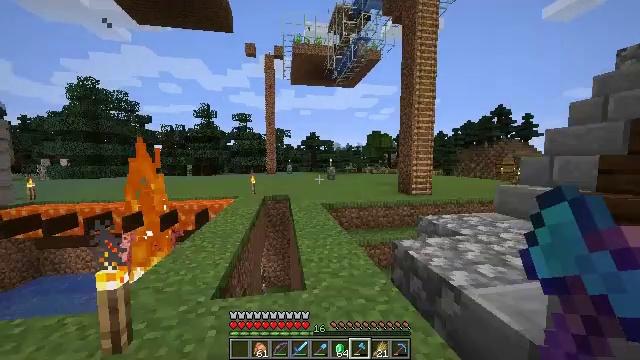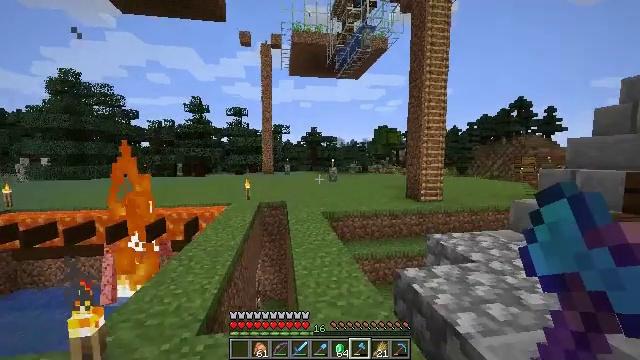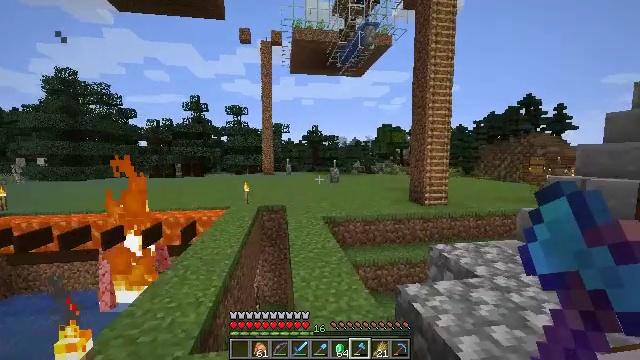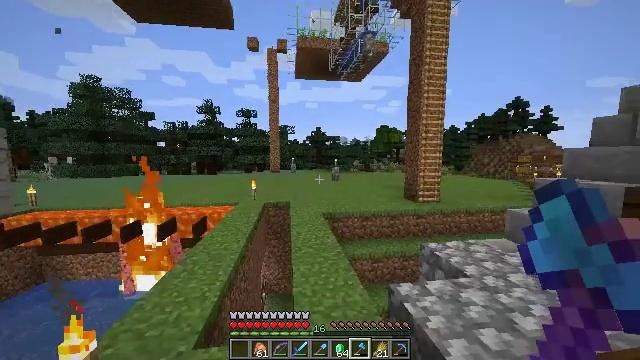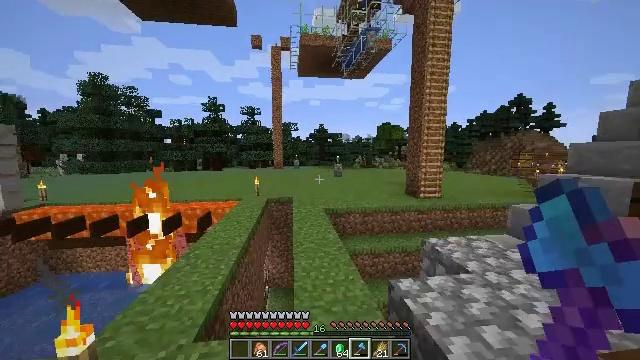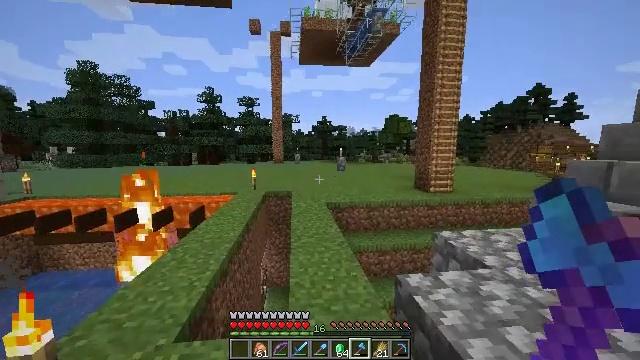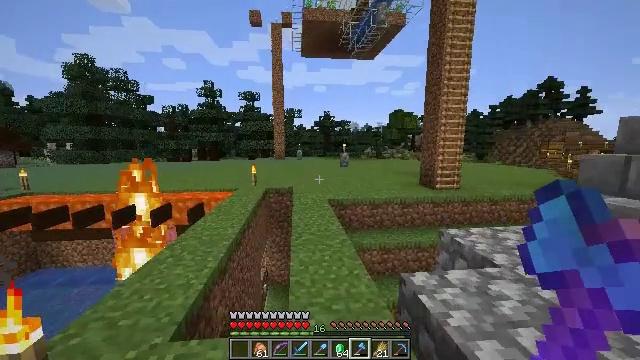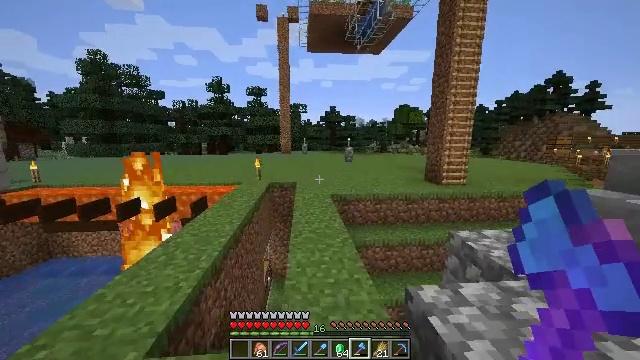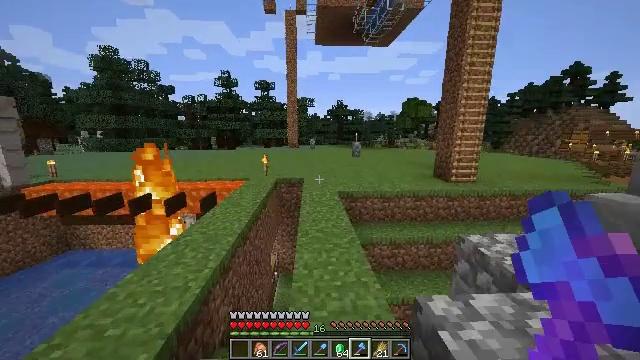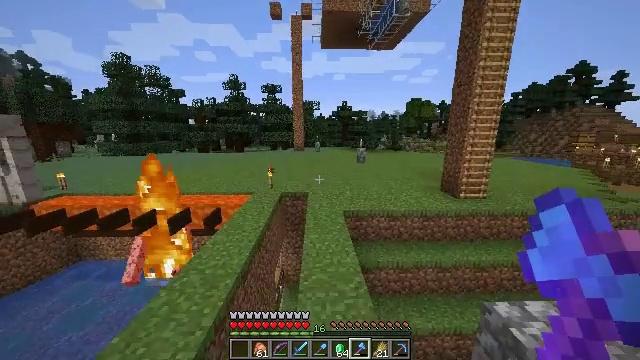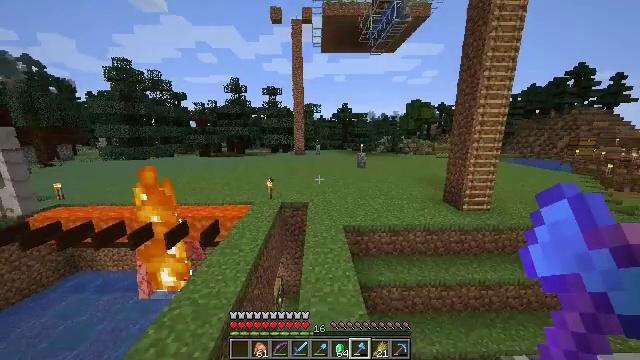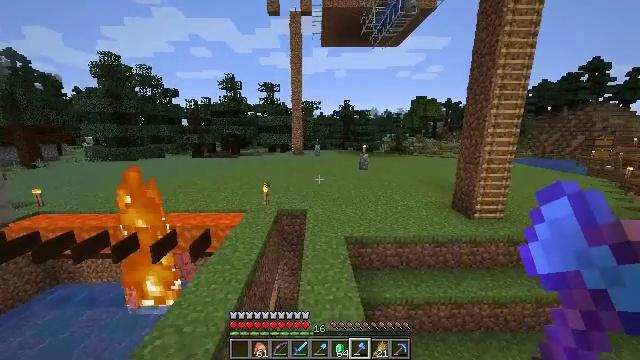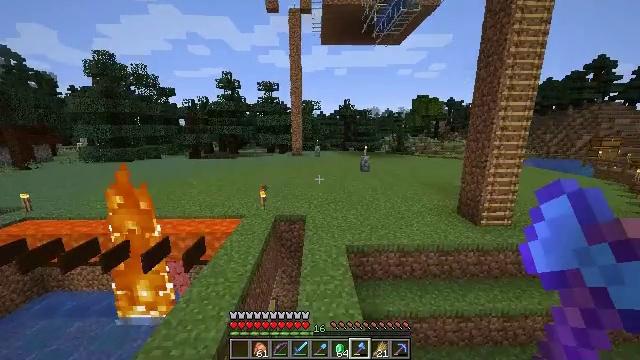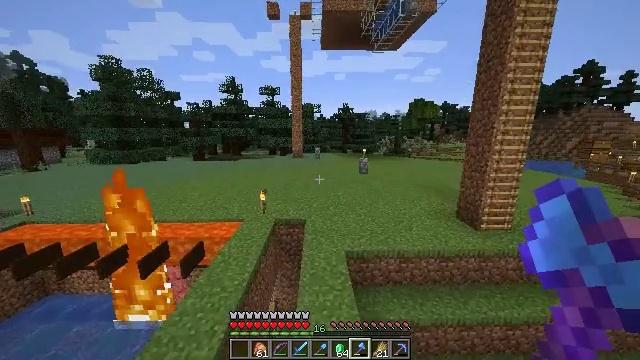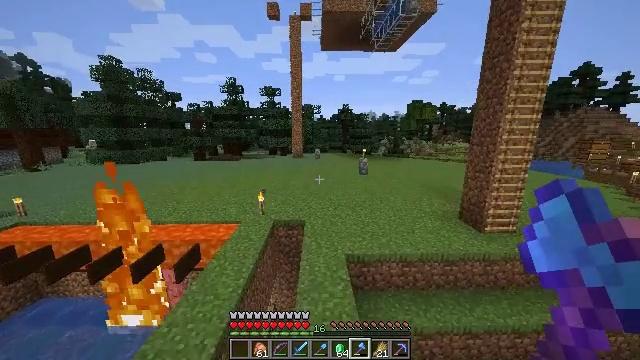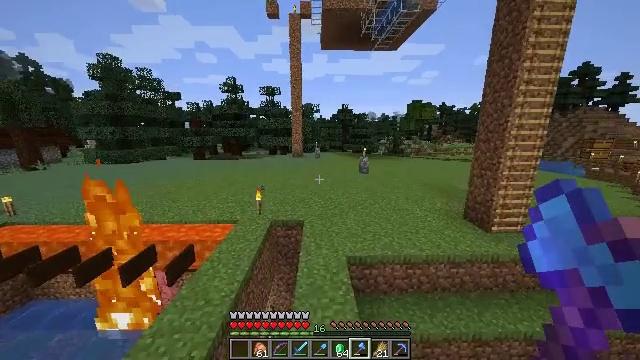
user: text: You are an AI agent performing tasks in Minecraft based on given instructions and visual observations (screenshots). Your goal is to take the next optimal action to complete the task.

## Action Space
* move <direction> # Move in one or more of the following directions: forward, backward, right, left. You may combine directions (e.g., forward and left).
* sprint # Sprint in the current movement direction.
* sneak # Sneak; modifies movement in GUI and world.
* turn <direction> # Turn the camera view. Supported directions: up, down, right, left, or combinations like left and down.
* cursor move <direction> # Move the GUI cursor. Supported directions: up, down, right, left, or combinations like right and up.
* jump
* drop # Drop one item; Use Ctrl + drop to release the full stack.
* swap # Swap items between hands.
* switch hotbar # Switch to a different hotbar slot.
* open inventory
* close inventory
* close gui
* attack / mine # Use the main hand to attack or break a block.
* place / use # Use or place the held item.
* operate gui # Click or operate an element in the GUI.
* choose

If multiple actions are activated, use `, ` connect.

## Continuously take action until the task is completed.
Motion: motion action
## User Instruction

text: Gather the cauldron for reuse.
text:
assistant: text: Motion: move forward, sprint, jump
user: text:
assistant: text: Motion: move forward, sprint, jump
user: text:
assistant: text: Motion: move forward, jump
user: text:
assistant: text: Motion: move forward, jump
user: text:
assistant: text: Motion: move forward, jump
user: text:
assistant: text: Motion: move forward, jump
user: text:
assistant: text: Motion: move forward, turn left and down, jump
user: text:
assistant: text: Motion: move forward, turn left and down, jump
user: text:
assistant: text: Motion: move forward, sprint, turn left and down, jump
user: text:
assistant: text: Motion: move forward, sprint, jump
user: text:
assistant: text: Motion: move forward, sprint, jump
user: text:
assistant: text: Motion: move forward, sprint, jump
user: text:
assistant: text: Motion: move forward, jump
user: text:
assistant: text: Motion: move forward, jump
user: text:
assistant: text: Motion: move forward, jump
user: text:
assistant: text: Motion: move forward, jump
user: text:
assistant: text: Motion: move forward, jump
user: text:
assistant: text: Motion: move forward, jump
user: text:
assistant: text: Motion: move forward, jump
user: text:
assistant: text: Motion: move forward, sprint, jump
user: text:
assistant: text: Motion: move forward, sprint, jump
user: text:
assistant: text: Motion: move forward, sprint, jump
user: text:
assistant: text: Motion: move forward, sprint, jump
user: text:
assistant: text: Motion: move forward, jump
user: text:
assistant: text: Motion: move forward, jump
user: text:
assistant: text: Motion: move forward, jump
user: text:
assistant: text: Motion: move forward, jump
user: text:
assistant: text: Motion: move forward, jump
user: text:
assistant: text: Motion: move forward, turn right, jump
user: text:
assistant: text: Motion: move forward, jump